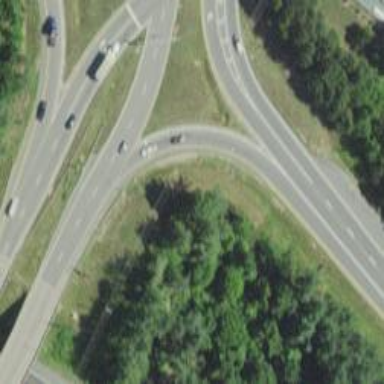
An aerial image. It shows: Motorway link at diverging diamond interchange (DDI) junction.